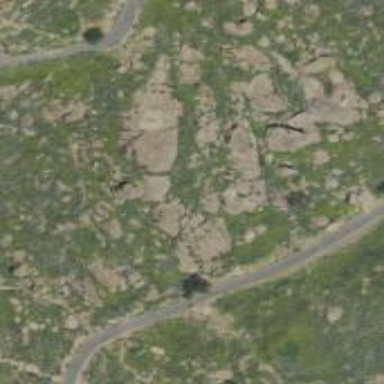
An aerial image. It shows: Landscape of bare rock.